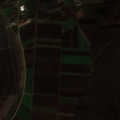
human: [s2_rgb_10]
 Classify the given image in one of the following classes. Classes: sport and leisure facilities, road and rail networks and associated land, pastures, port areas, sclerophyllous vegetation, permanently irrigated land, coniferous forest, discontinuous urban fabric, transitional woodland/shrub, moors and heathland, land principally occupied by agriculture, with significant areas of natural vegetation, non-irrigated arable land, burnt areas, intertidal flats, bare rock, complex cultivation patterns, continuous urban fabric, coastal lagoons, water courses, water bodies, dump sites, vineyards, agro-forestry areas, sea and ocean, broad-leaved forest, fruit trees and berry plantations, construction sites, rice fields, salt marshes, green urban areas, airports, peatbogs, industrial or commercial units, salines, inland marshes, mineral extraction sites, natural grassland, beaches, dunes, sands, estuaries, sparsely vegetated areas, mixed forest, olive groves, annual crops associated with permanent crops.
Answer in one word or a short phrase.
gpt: discontinuous urban fabric, non-irrigated arable land, broad-leaved forest